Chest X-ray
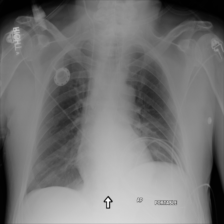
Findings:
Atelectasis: negative
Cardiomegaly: negative
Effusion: positive
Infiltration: negative
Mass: negative
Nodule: negative
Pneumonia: negative
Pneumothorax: negative
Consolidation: negative
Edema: negative
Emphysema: negative
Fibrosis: negative
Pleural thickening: negative
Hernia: negative